Question: I am using google sheets. I have a worksheet like this:
(sorry, I don't know how to link a picture here. And the table I made with just text became all jagged)
When user changes A1's value from 100 to 150, I want B1's value change from 200 to 350. The next time user changes A1's value from 150 to 200, I want B1's value change from 350 to 550... and so on.
Sadly, I am new to programming. So, I am learning how to use scripts in Google Sheets.

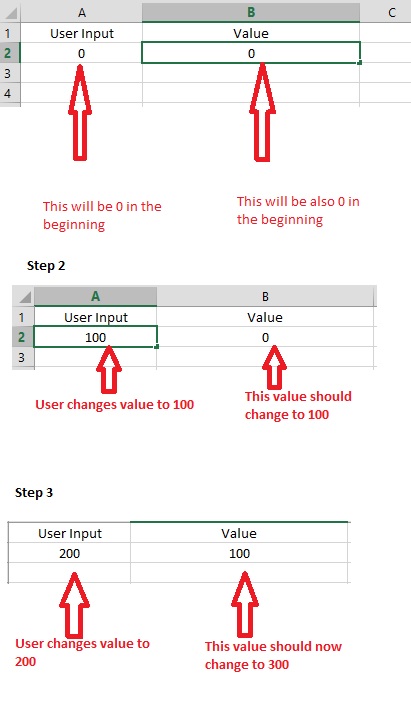
Answer: One possible solution, making the hypothesis that all values in the first line trigger the update for the rest of them.
EDITED: adjusted to only consider changes in A1 and always add the new value of A1 to the other cells in first row ; also forced the script to interpret numbers as such to avoid some undesired concatenations.
'''
function onEdit(e){
if (e.range.getA1Notation() == "A1") {
var difference = isNaN(e.value) ? 0 : Number(e.value); // New value of A1 to be added to the other cells in first row ; only taking numbers into account
var firstRowValues = e.range.getSheet().getRange("1:1").getValues(); // Get the current values of the first row
for (var c = 1 ; c < e.range.getSheet().getLastColumn() ; c++){
// Go through each value in first row
// If it has a value already, and if that value is a number, add the difference
if (firstRowValues[0][c] && !isNaN(firstRowValues[0][c])) firstRowValues[0][c] = Number(firstRowValues[0][c]) + difference;
}
e.range.getSheet().getRange("1:1").setValues(firstRowValues); // Set the updated value in the sheet's first row
}
}
'''
EDITED: after addition of the screenshots in the original question, I understand only B1 ever needs to be updated, so the code can be simplified like this:
'''
function onEdit(e){
if (e.range.getA1Notation() == "A1") {
var difference = isNaN(e.value) ? 0 : Number(e.value); // New value of A1 to be added to the other cells in first row ; only taking numbers into account
var valueB1 = e.range.getSheet().getRange("B1").getValue(); // Get the current values of B1
if (valueB1 && !isNaN(valueB1)) valueB1 = Number(valueB1) + difference; // Only updating if B1 has a value which is a number
e.range.getSheet().getRange("B1").setValue(valueB1); // Set the updated value in B1
}
}
'''